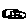
Label: car